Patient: sex M, age 46
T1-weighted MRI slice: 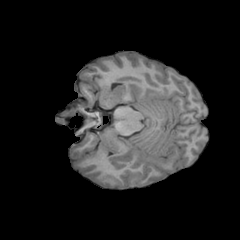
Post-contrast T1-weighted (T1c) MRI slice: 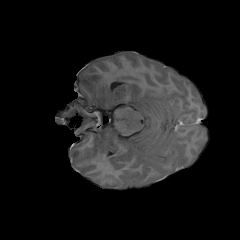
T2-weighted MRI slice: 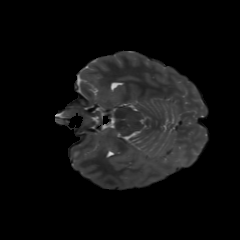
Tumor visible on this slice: yes
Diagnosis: Glioblastoma, IDH-wildtype
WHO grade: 4